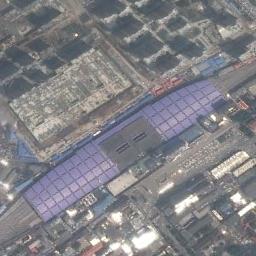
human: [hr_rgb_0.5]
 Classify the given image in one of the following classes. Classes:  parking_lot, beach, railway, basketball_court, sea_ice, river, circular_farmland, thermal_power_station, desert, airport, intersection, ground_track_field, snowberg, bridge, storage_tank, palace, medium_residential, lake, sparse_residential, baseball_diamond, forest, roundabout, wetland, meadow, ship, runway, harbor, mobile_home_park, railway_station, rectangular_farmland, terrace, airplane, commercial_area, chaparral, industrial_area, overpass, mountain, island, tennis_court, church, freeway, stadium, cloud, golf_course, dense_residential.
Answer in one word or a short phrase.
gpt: railway_station